Field crop: tomato
Growth stage: 2
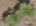
Species: solanum